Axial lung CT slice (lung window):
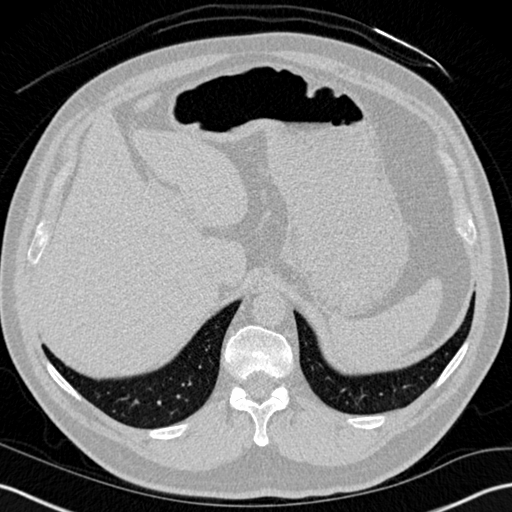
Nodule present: no